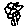
Label: flower